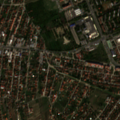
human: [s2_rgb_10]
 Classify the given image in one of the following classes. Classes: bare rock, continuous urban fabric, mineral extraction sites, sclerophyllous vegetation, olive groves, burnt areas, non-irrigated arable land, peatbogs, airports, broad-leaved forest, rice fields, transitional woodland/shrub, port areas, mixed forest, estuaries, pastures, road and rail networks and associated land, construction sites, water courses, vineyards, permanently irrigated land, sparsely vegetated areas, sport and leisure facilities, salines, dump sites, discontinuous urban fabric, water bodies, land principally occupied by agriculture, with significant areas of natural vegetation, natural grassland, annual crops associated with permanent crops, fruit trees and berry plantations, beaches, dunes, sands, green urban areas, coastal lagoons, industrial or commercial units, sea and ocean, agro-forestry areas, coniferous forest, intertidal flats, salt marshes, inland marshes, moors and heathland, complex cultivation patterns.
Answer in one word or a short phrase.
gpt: discontinuous urban fabric